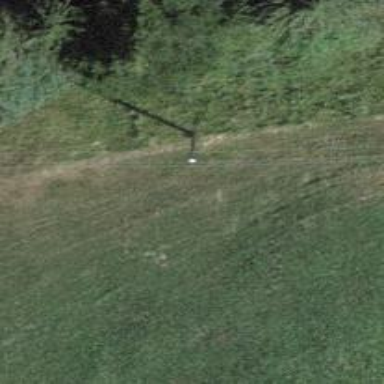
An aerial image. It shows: Utility pole as the man-made structure.